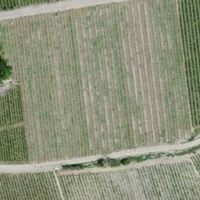
EUNIS habitat code: 40
Species observed at this site:
Vitis vinifera